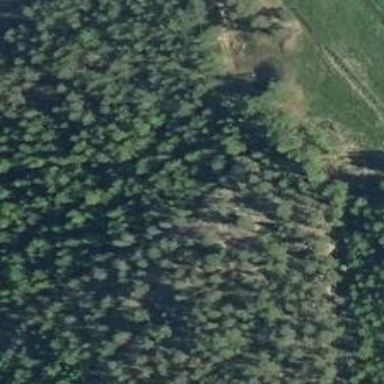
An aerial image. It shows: Cliff in nature.